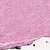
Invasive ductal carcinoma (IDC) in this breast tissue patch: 0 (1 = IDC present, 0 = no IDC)